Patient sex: M
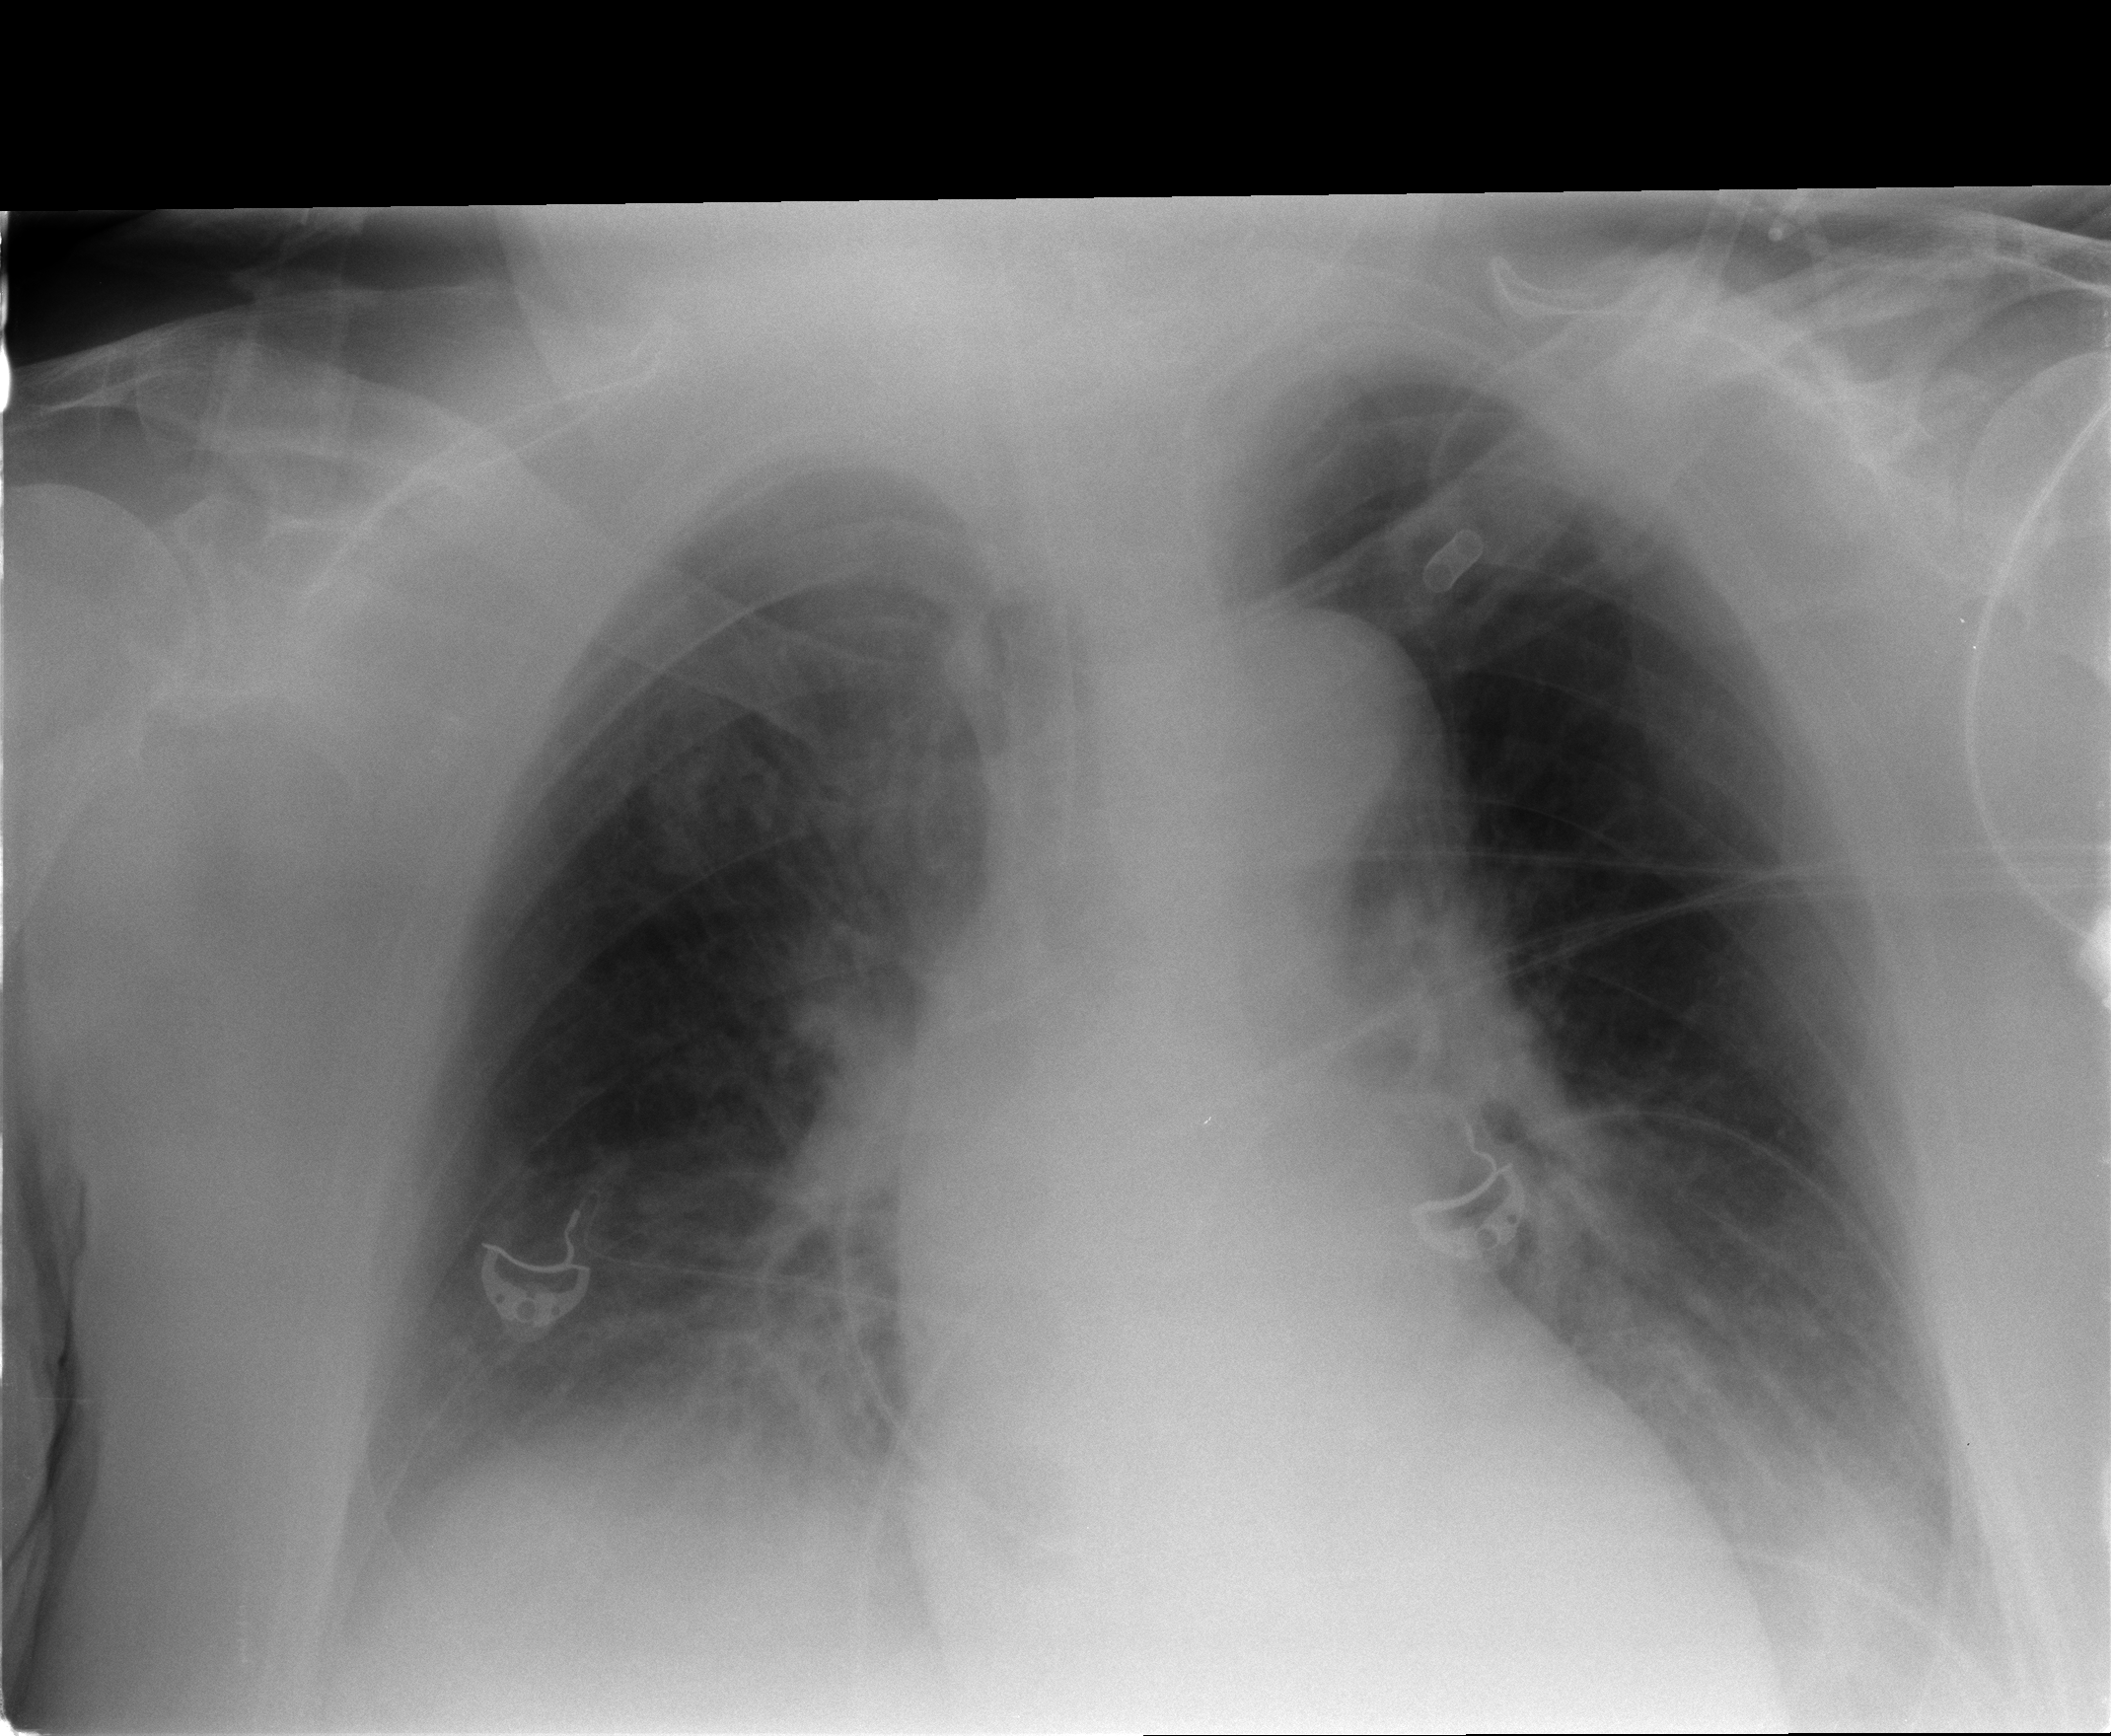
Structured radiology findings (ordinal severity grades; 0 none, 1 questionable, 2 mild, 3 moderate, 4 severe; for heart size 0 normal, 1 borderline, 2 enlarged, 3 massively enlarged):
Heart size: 2
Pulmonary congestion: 2
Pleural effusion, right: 1
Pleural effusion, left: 1
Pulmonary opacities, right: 2
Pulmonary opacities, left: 2
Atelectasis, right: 2
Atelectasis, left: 2